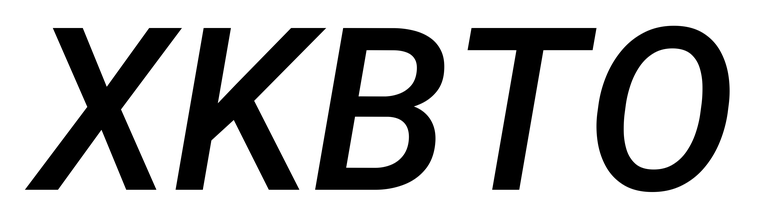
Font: Roboto-Italic_Medium_Italic